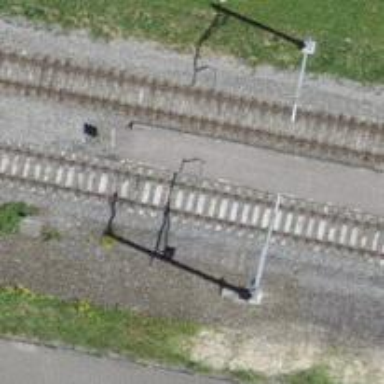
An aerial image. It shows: Railway siding with one electrified track and contact line.